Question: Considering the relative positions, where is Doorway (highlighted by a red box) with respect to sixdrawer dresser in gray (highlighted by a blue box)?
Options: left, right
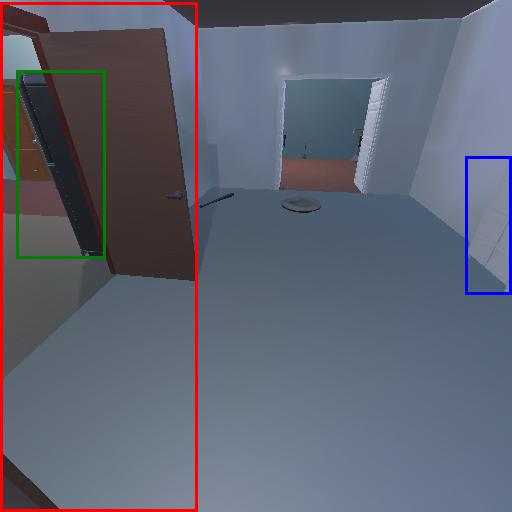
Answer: left